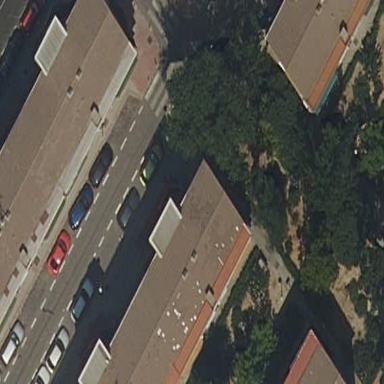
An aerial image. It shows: Residential building.